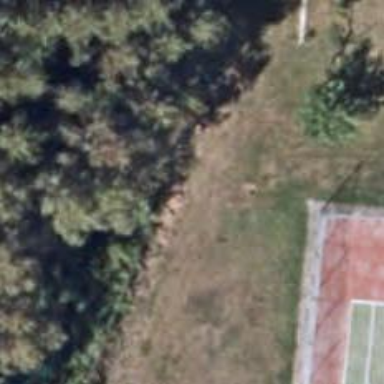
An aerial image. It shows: Fence is in the image.